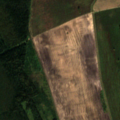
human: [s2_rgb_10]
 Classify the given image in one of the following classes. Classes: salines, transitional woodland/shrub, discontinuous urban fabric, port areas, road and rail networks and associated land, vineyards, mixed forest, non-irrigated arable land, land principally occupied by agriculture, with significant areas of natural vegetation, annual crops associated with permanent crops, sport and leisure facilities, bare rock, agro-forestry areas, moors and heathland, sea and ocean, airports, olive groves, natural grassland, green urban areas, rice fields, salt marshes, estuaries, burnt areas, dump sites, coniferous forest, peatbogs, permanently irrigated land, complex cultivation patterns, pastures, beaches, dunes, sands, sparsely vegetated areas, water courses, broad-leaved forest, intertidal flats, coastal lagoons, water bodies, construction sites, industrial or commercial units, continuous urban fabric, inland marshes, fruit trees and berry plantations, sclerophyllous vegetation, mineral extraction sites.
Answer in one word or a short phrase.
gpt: non-irrigated arable land, broad-leaved forest, mixed forest